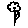
Label: flower